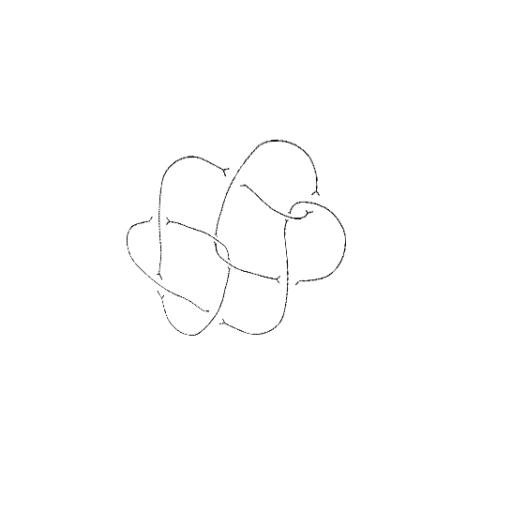
Crossing number: 9